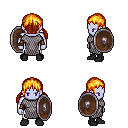
a pixel art fantasy rpg character, male body template, dark elf, purple skin, chain mail, white pants, light blonde twin-tailed hairstyle, cloth bracers, black shoes, shield, four views (front, back, left, right), 2x2 character sprite sheet, small pixel art, hard edges, no anti-aliasing